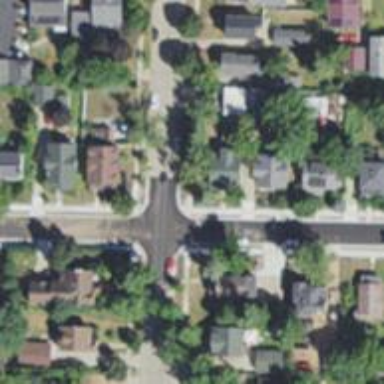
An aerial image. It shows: Residential road with separate asphalt sidewalk.